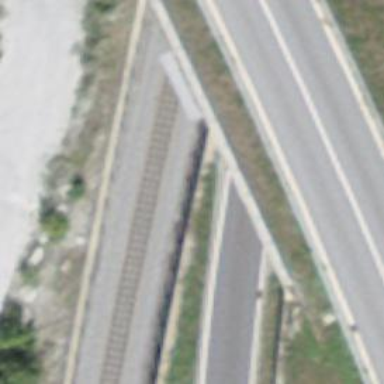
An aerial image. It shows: Secondary road with asphalt surface passing through tunnel.